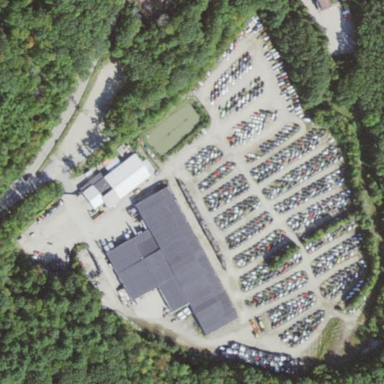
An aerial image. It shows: Scrap yard located in industrial area.